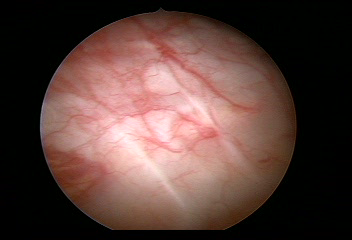
Modality: WLC
Class: Normal mucosa
Bladder cancer association: No